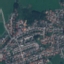
Label: Residential